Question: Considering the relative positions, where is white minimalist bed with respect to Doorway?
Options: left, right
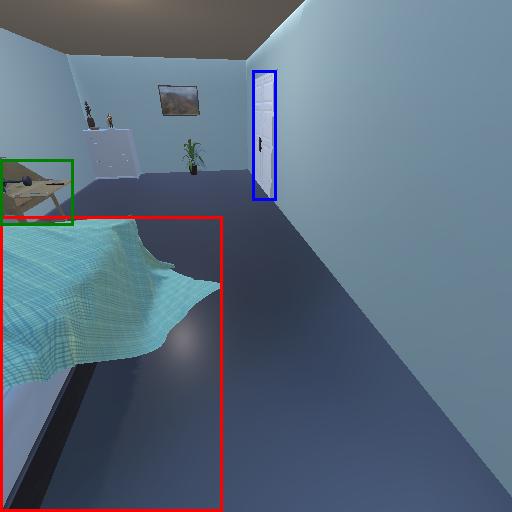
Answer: left